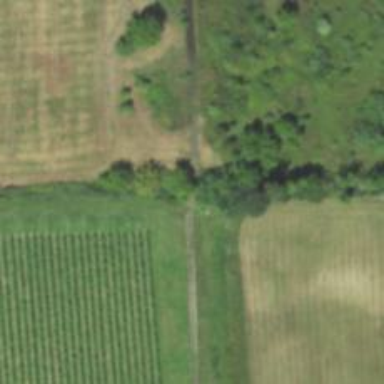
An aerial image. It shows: Abandoned railway.